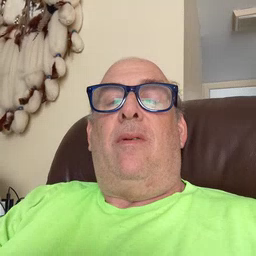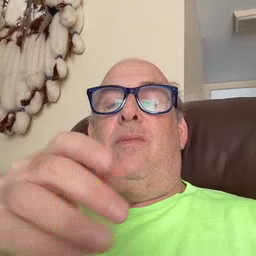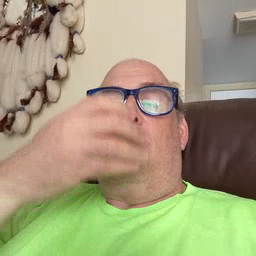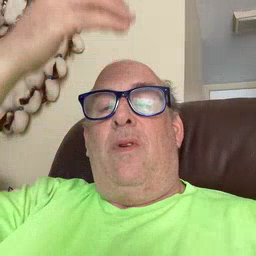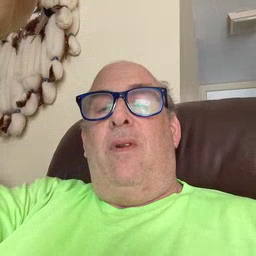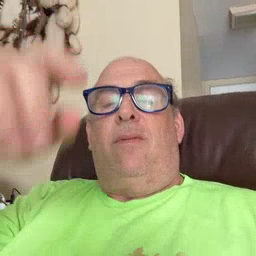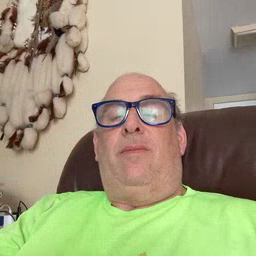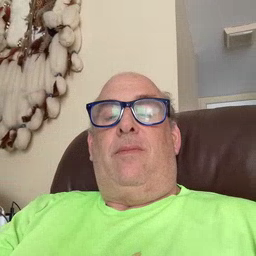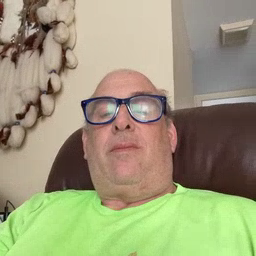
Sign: giraffe